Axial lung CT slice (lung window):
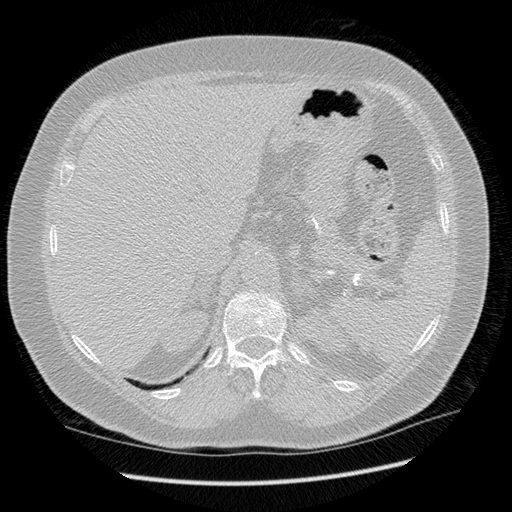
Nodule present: no